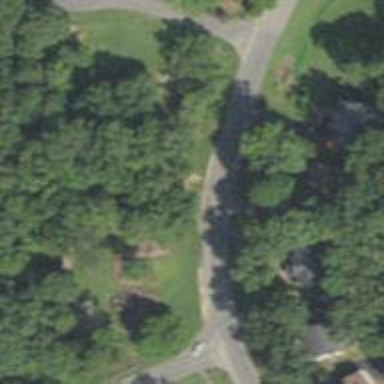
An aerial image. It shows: Footway along the road.